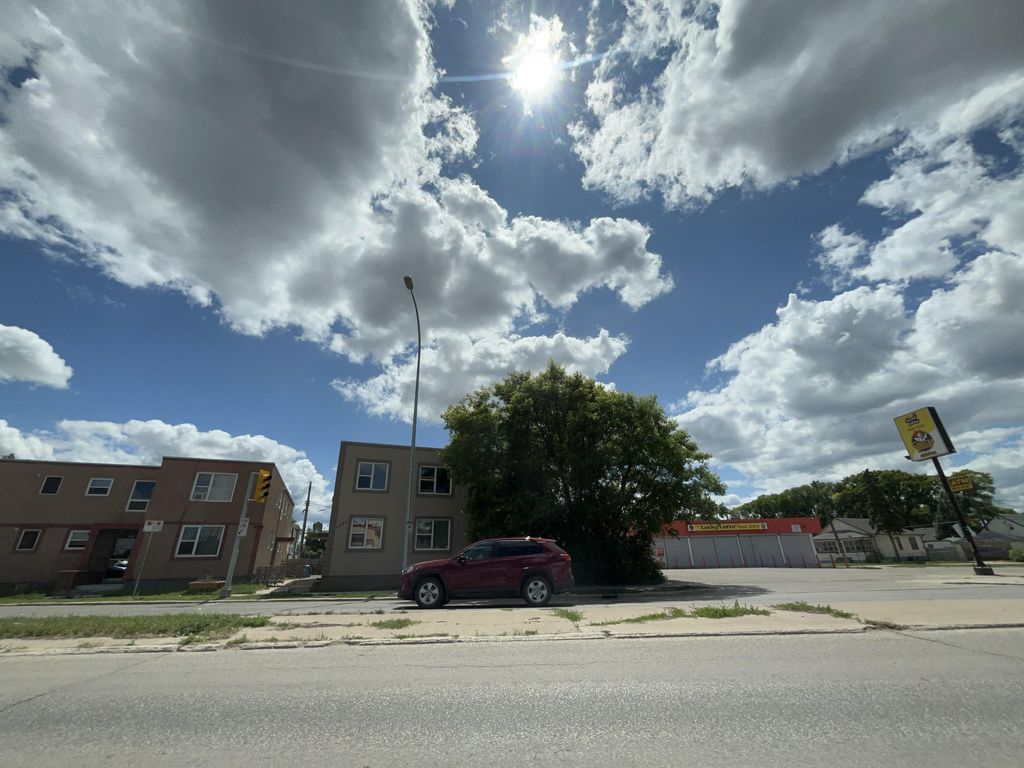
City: winnipeg